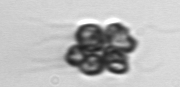
Label: Corymbellus